Question: I've created a plotly express area chart on Dash app. The chart works fine however the 1st point and the last point on x-axis seems to be getting out of the chart and can been seen only in half (as shown in the attach screenshot). I've also tried changing the width and height values for graph but nothing seems to work.
I'm new to python and dash so any help would be appreciated, also posted my first question on stack overflow so apologies if I have missed anything or not done it properly.

'''
import dash
import dash_core_components as dcc
import dash_html_components as html
from dash.dependencies import Input, Output, State
import plotly.express as px
import pandas as pd
import pyodbc
import dash_bootstrap_components as dbc
from datetime import datetime as dt
from app import app
page2 = html.Div(
[
dbc.Row(
[
dbc.Col(
# dbc.Card(
html.Div(
id="opportunity_heatmap",
className="chart_div pretty_container",
children = [
dcc.Graph(id='my_graph',
config={
'staticPlot': False, # True, False
'scrollZoom': True, # True, False
'doubleClick': 'reset', # 'reset', 'autosize' or 'reset+autosize', False
'showTips': True, # True, False
'displayModeBar': 'hover', # True, False, 'hover'
'watermark': False,
# 'modeBarButtonsToRemove': ['pan2d','select2d'],
},
)
]
),
# color="light", inverse=True),
md=12,
),
],
no_gutters=True,
),
]
)
@app.callback(
Output('my_graph','figure'),
[Input('my_dropdown','value')]
)
def build_graph(trendGraph):
dff=SQL_data
fig = px.area(dff, x="DeploymentDate", y="DeploymentID", text='DeploymentID', color = 'DeploymentType' ,template='plotly_white'
,category_orders={'DeploymentDate':['January-2019','February-2019','March-2019','April-2019','May-2019','June-2019','July-2019','August-2019','September-2019','October-2019','November-2019','December-2019','January-2020','February-2020','March-2020','April-2020','May-2020','June-2020','July-2020','August-2020','September-2020','October-2020','November-2020','December-2020','January-2021','February-2021']})
fig.update_layout(yaxis={'title':'No. of deployments'},
title={'text':'Deployments Trend',
'font':{'size':28},'x':0.5,'xanchor':'center'},
autosize=True,)
return fig
def get_page2():
return page2
'''
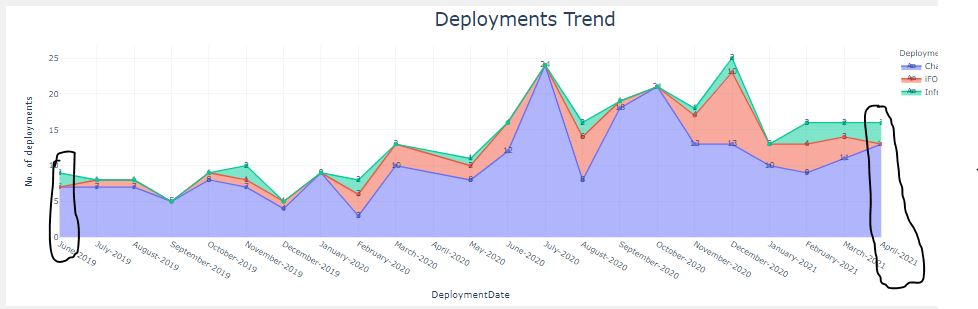
Answer: What is drawn on the plot cannot overflow the grid layout, otherwise when zooming in we would see not only the text values but also the entire figure extending outside the grid.
The only way to show these values then is to zoom out a little, which means initializing the figure 'x_range' accordingly. The idea is to take the min and max values from the corresponding dataframe column, and extend that range as needed.
For example here adding 4 years allow to display the y values entirely (general use case with years on the x axis, @see <URL> :
'''
fig = px.area(
df,
x='year',
y=y,
color="continent",
line_group="country",
text=y,
range_x=[df['year'].min()-2, df['year'].max()+2]
)
'''